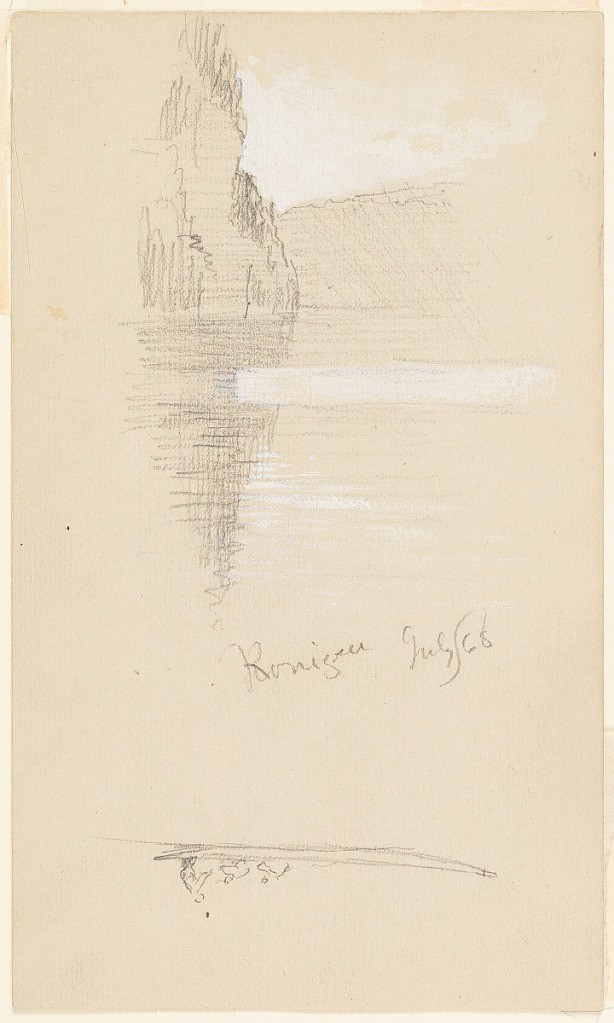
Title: Shore of the Königssee and a Canoe, Bavaria (Germany)
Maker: Frederic Edwin Church, American, 1826–1900
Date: July 1868
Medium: Graphite and white gouache on tan laid paper; verso: graphite
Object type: drawing
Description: Landscape and figure sketches showing a view of steep mountainsides along the Königssee in Bavaria--with a dark, rolling range in the background--and, below, a separate drawing of three figures in a long canoe is opposite oriented and viewed in right profile.

Verso: Landscape and botanical sketches showing two separate views of mountainsides on the Königssee and the branches of a larch tree, divided by a horizontal line at center. In the upper portion, a rocky, partially wooded, and nearly vertical mountainside along the shore of the lake is loosely rendered. Below and oppositely oriented, sketches of a larch tree and seven details of its branches are included.